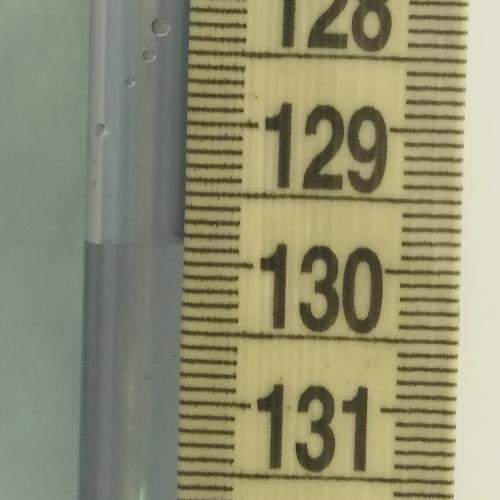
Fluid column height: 129.9 cm